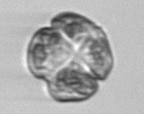
Label: Karenia